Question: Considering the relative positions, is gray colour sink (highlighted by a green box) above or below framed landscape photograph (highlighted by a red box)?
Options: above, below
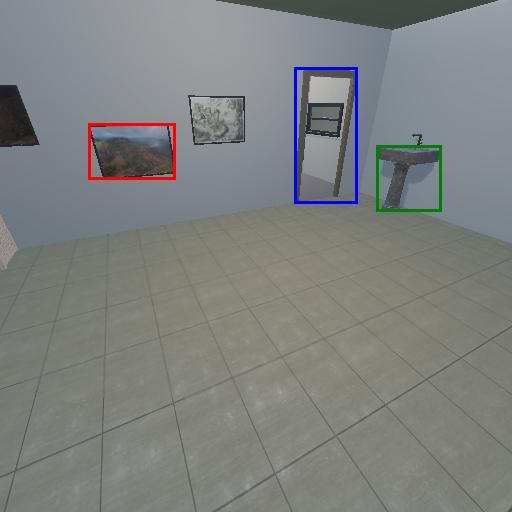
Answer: above